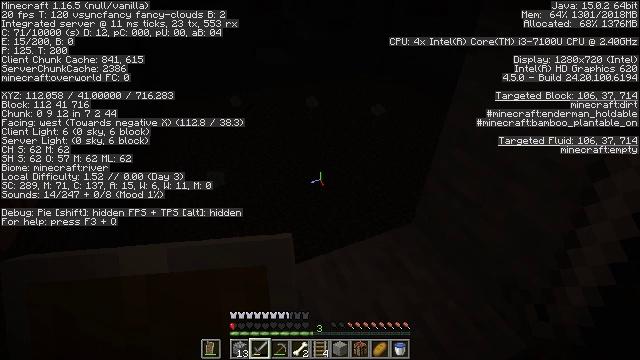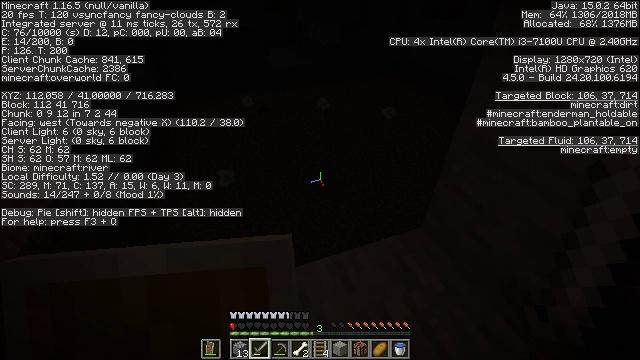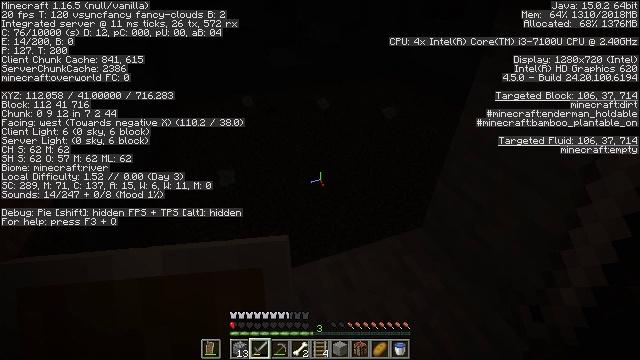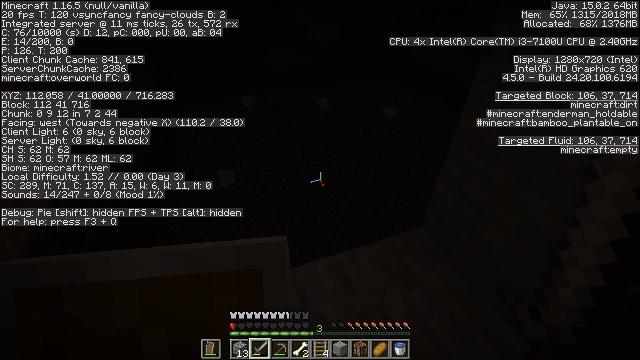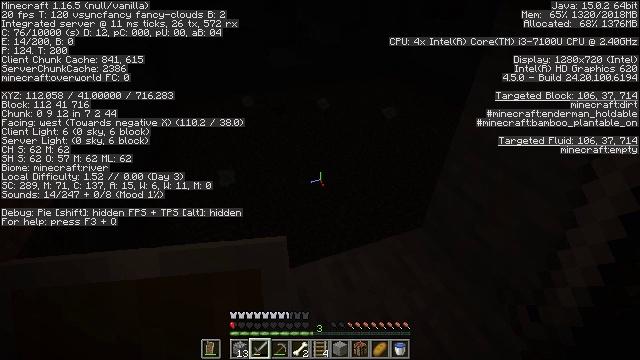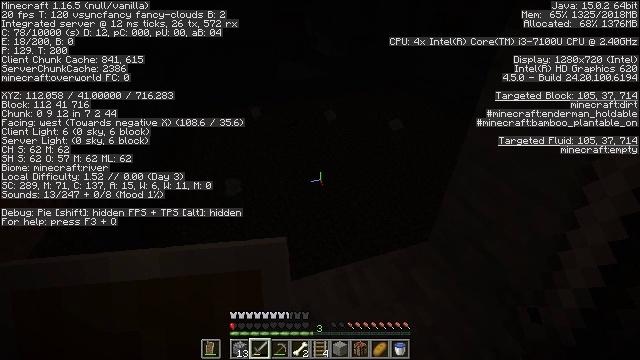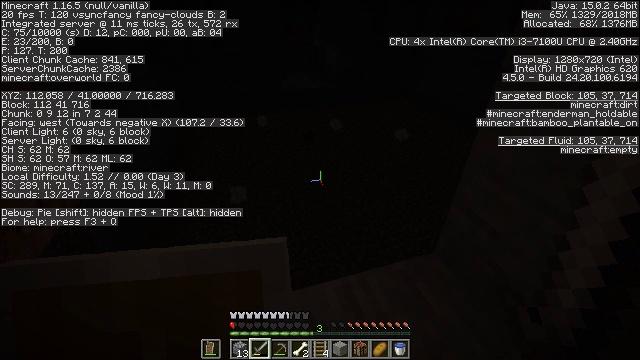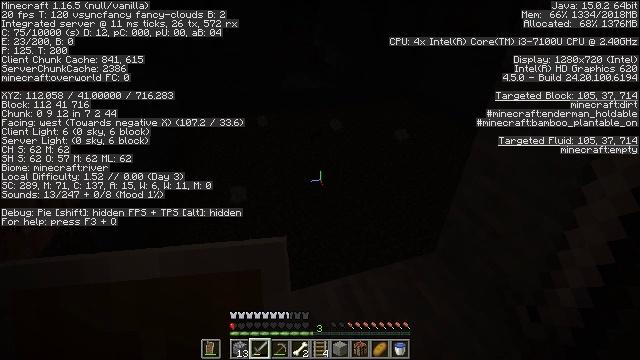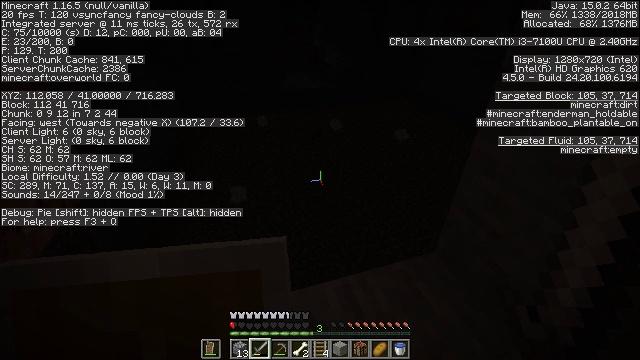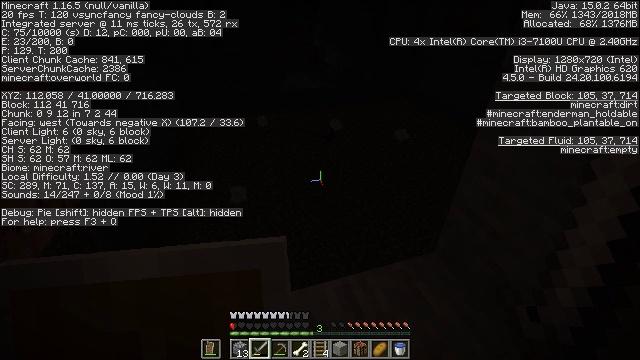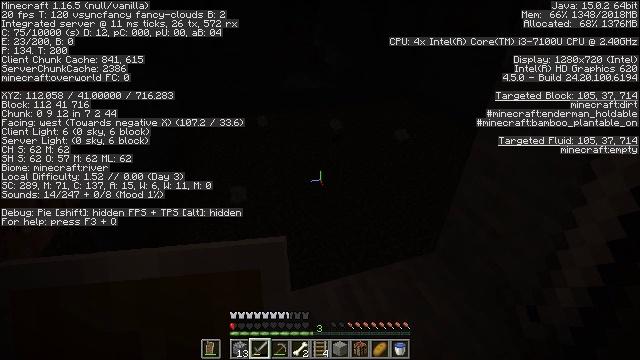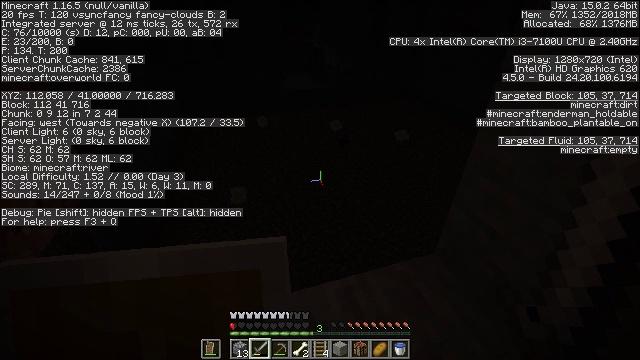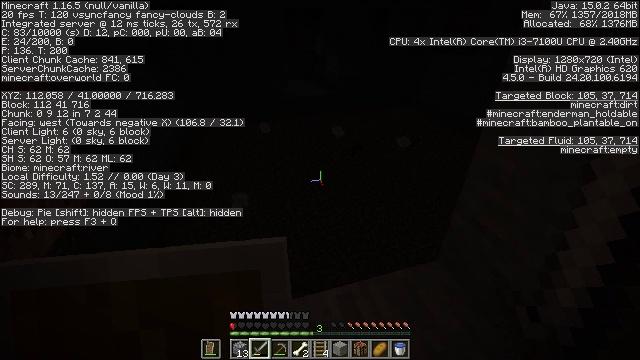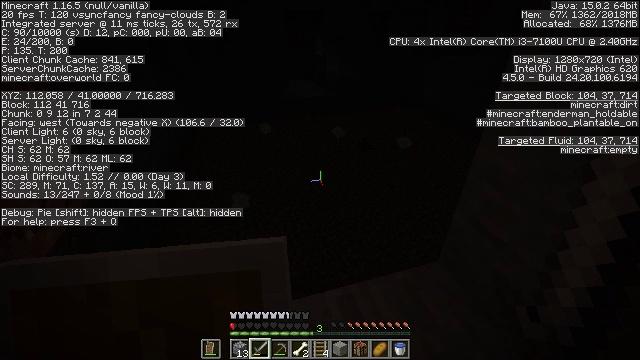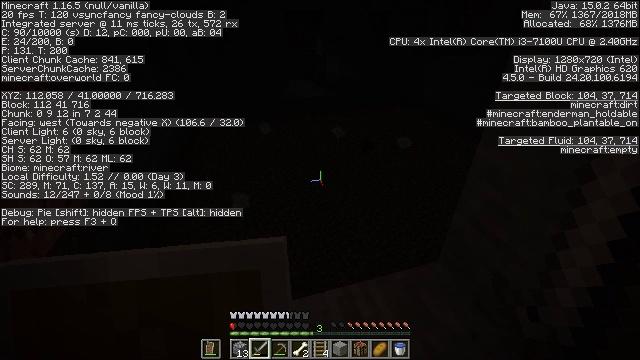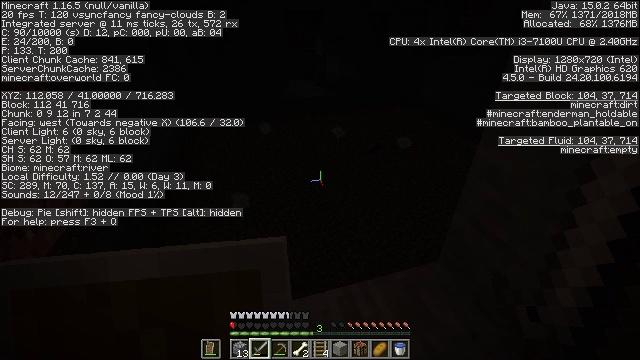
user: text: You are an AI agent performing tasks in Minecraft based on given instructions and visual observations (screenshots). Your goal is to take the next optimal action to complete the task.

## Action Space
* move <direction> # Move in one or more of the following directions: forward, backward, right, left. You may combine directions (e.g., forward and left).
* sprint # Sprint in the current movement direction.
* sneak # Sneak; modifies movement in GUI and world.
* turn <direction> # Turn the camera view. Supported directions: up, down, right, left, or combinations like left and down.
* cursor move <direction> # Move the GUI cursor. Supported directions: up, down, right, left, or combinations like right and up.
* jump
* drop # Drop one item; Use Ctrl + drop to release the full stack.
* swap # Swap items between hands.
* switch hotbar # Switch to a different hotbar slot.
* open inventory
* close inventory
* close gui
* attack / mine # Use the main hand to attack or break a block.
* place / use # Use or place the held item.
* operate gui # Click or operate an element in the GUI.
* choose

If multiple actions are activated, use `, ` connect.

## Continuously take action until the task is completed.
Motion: motion action
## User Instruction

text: Gather cobweb from abandoned mineshafts.
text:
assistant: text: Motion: turn left
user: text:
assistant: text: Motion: no_op
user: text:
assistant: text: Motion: no_op
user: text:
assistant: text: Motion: no_op
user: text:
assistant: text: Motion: turn left and up
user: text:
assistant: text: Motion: turn left and up
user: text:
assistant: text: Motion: no_op
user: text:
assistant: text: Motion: no_op
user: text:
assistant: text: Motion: no_op
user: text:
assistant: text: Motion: no_op
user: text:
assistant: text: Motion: no_op
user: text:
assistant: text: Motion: turn up
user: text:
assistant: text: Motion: no_op
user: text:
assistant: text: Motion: no_op
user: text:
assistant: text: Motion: no_op
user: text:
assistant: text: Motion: no_op
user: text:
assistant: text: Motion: turn right and up
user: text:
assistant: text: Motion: turn right and up
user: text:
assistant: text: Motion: turn right and up
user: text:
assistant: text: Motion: turn right
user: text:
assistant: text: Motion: turn right and down
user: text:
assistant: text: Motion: turn right and up
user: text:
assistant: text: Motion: turn left and up
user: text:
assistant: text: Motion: no_op
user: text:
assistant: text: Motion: no_op
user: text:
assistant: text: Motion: no_op
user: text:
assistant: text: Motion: move right
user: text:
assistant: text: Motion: move right, jump
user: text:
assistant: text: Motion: move right, turn right and down, jump
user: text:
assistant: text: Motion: move right, turn right and down, jump